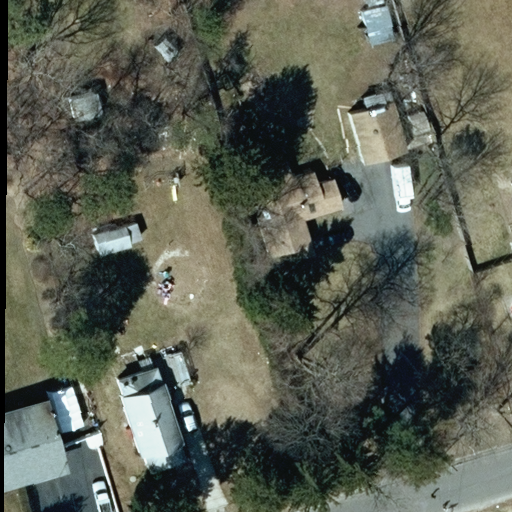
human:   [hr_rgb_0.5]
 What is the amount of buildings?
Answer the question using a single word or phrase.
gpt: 7

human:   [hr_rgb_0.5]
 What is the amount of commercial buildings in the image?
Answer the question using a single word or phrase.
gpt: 0

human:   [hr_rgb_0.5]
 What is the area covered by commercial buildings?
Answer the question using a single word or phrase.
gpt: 0m2

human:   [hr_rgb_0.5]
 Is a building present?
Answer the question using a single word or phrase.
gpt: yes

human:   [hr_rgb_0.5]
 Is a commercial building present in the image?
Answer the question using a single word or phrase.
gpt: no

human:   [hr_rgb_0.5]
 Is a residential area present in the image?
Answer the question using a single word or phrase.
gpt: yes

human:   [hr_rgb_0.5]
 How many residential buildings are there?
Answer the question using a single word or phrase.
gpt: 5

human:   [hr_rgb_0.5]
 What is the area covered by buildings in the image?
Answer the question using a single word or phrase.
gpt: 977m2

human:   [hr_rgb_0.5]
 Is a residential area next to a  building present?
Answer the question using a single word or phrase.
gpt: yes

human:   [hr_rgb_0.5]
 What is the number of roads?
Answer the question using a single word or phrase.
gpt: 1

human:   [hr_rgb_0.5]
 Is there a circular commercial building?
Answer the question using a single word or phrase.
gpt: no

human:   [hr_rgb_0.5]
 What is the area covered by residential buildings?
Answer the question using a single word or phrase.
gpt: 902m2

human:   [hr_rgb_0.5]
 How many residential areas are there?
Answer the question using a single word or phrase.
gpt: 1

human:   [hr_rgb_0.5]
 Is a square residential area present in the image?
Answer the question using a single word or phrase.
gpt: no

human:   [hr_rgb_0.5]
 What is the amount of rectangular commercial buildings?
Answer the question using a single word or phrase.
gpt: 0

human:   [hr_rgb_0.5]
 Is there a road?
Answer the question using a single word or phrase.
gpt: yes

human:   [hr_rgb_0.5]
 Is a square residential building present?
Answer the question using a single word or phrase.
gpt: no

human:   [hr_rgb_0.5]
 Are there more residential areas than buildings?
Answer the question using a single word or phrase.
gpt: no

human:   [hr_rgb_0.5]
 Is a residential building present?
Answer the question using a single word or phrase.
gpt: yes

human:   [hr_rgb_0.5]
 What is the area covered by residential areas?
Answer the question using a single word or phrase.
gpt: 10619m2

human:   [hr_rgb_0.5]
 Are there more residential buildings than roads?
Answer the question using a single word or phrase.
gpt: yes

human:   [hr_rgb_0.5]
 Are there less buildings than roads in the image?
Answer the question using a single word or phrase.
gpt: no

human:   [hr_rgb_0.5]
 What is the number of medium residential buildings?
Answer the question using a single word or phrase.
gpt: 5

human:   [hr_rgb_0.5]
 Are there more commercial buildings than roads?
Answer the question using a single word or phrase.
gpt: no

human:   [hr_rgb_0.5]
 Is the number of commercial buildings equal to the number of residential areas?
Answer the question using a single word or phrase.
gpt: no

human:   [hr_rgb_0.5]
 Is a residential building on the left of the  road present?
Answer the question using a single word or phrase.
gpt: yes

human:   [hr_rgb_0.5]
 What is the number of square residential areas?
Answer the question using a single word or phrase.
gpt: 0

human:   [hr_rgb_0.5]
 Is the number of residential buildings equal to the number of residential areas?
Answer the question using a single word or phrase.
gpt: no

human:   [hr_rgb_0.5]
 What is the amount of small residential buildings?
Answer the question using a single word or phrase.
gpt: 0

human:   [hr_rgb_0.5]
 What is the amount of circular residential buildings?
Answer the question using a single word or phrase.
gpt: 0

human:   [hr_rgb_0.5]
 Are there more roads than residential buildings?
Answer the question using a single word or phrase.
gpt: no

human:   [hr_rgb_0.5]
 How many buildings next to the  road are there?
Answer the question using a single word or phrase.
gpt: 7

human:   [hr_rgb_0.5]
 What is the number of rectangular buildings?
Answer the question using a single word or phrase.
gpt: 4

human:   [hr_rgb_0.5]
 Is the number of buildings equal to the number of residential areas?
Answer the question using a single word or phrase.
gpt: no

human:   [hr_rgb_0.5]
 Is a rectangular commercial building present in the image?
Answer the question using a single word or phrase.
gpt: no

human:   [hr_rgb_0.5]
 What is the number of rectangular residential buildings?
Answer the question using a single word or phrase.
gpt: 2

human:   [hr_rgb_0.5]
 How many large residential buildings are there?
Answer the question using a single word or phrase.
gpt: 0

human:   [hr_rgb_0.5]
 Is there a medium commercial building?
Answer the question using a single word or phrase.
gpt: no

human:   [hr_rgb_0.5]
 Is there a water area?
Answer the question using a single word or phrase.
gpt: no

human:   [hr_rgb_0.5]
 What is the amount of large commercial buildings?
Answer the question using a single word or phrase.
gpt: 0

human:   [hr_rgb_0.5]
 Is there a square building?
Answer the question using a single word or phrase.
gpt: no

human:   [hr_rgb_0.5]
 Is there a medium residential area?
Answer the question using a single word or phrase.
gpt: no

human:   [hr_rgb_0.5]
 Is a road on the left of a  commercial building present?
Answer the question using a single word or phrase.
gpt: no

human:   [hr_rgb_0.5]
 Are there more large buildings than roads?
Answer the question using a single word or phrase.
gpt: no

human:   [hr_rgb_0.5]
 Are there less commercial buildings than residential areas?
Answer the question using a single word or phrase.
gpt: yes

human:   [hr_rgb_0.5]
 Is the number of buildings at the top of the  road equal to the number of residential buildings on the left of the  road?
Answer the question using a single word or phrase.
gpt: no

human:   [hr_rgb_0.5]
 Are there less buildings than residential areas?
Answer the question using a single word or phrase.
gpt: no

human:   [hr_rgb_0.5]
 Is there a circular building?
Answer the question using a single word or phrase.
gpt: no

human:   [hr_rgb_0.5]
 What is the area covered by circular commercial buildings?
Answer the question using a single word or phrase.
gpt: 0m2

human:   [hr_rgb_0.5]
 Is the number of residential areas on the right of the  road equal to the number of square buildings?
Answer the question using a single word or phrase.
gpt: no

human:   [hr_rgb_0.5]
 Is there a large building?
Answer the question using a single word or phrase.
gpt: no

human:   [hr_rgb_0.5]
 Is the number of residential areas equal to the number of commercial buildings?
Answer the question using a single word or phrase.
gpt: no

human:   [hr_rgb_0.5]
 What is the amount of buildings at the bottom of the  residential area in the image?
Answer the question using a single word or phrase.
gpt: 7

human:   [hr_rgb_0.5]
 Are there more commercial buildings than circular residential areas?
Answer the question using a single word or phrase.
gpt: no

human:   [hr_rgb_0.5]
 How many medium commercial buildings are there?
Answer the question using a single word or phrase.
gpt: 0

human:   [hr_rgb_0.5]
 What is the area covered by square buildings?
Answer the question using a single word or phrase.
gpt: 0m2

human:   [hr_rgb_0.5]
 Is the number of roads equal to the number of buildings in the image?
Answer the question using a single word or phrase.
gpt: no

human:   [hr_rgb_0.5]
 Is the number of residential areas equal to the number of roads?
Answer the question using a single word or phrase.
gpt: yes

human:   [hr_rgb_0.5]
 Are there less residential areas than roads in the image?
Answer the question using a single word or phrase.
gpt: no

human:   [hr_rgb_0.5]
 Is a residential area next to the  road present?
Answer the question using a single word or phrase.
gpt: yes

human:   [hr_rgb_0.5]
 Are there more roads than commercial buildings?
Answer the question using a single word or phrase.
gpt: yes

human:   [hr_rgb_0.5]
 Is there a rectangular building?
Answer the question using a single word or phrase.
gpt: yes

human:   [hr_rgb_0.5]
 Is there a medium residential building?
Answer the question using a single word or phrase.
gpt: yes

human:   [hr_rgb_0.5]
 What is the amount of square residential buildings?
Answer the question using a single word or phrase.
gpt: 0